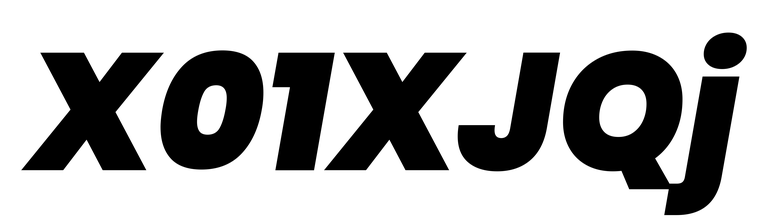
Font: Poppins-BlackItalic